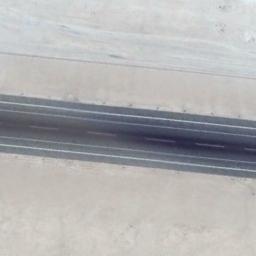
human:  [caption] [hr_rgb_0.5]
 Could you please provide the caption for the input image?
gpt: The grass is around the runway .

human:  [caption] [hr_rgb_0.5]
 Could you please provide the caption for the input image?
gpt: Next to the runway is a large area of ​​brown bare ground  There is a concrete floor on one side of the runway  There are white short and thick signs on the runway .

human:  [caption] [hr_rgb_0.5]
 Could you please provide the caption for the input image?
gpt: The runway is on the bare land .

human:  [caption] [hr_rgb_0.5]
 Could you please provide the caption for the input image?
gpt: The runway goes through the open area and some center line markings are on the runway .

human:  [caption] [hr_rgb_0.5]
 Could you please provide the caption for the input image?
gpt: There are empty land beside the runway .